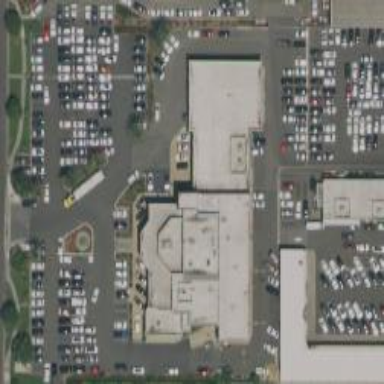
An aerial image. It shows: Building used for car shop.